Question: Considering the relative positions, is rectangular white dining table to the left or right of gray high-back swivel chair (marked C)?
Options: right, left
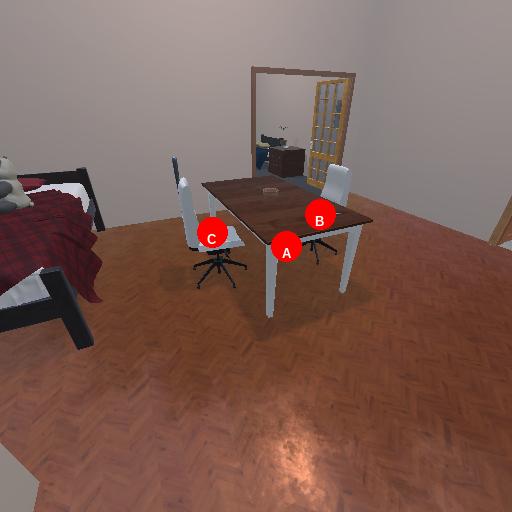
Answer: right